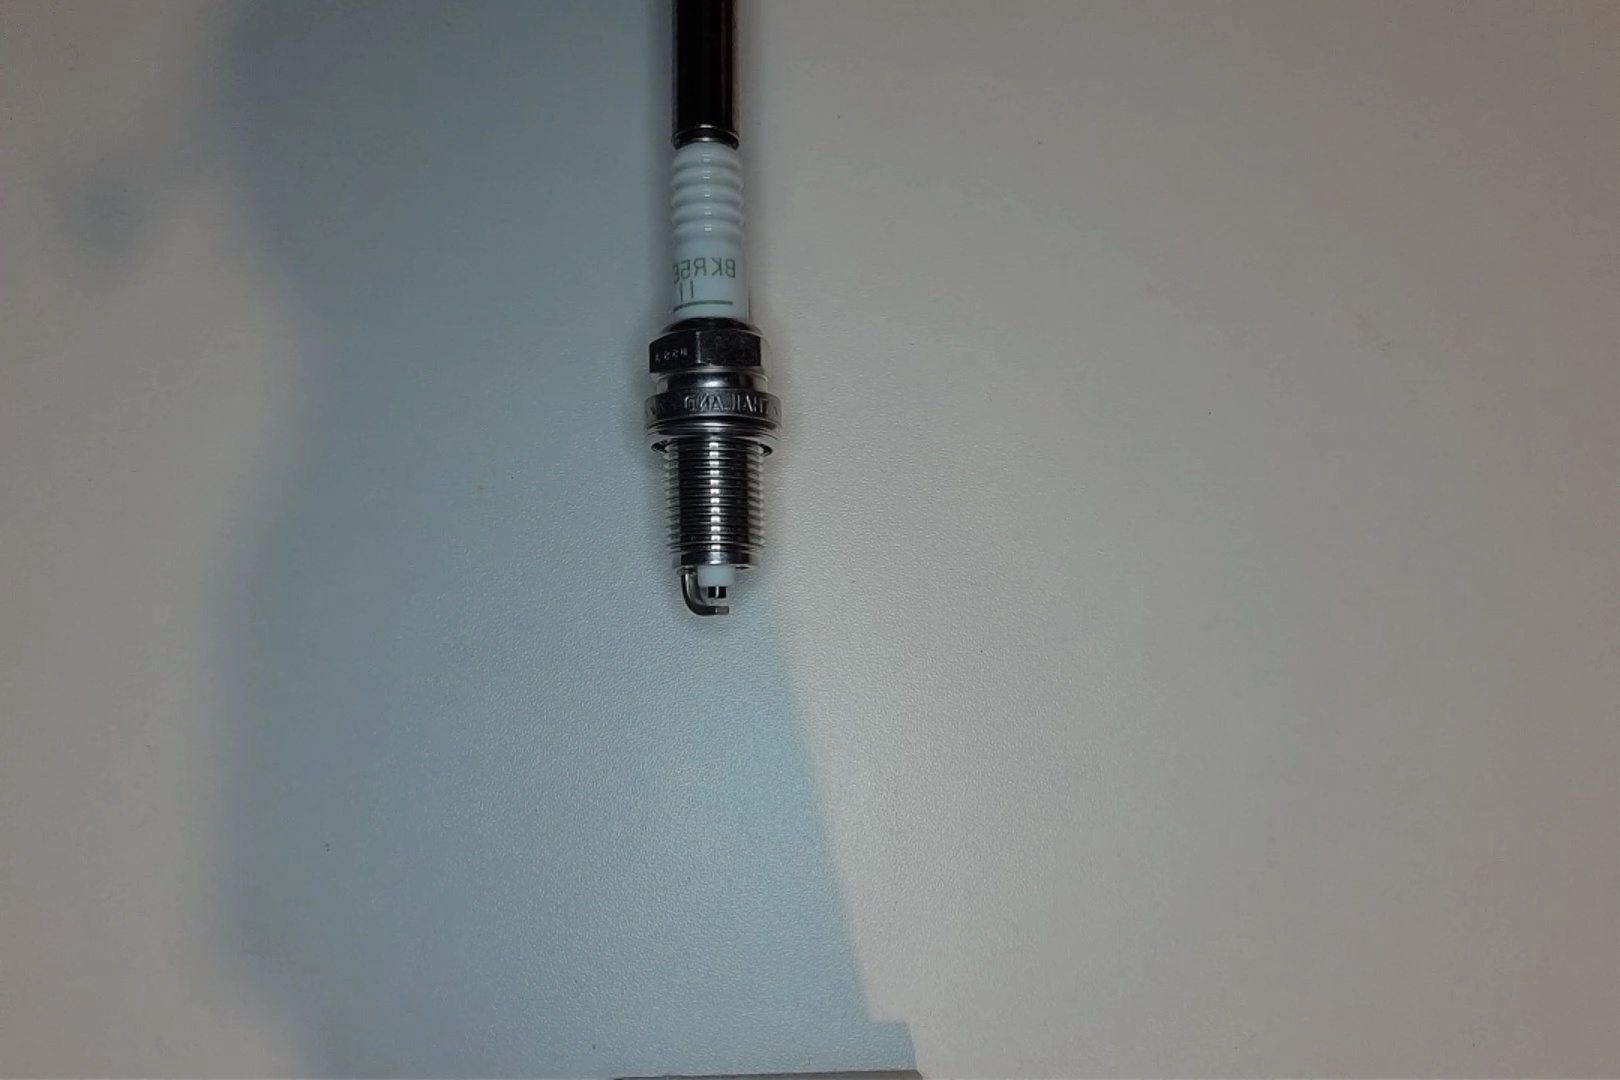
Label: no anomaly